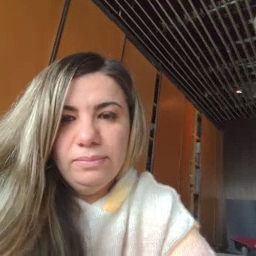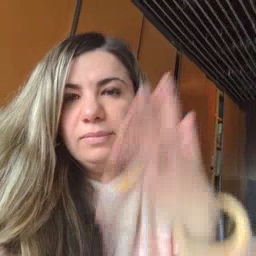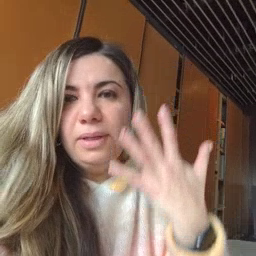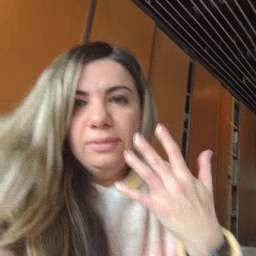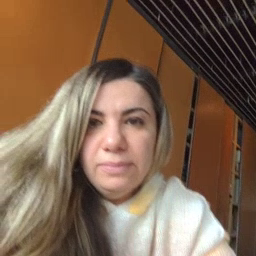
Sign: sad